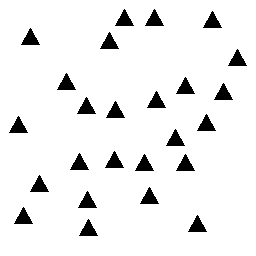
Squares: 0
Triangles: 25
Stars: 0
Total shapes: 25